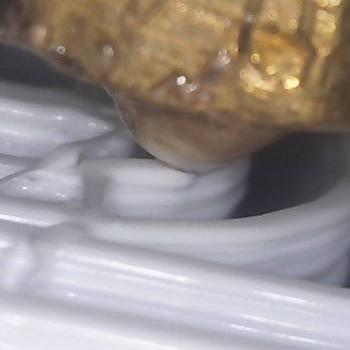
Flow rate: 188%